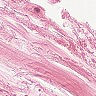
Metastatic tissue present: no